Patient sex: M
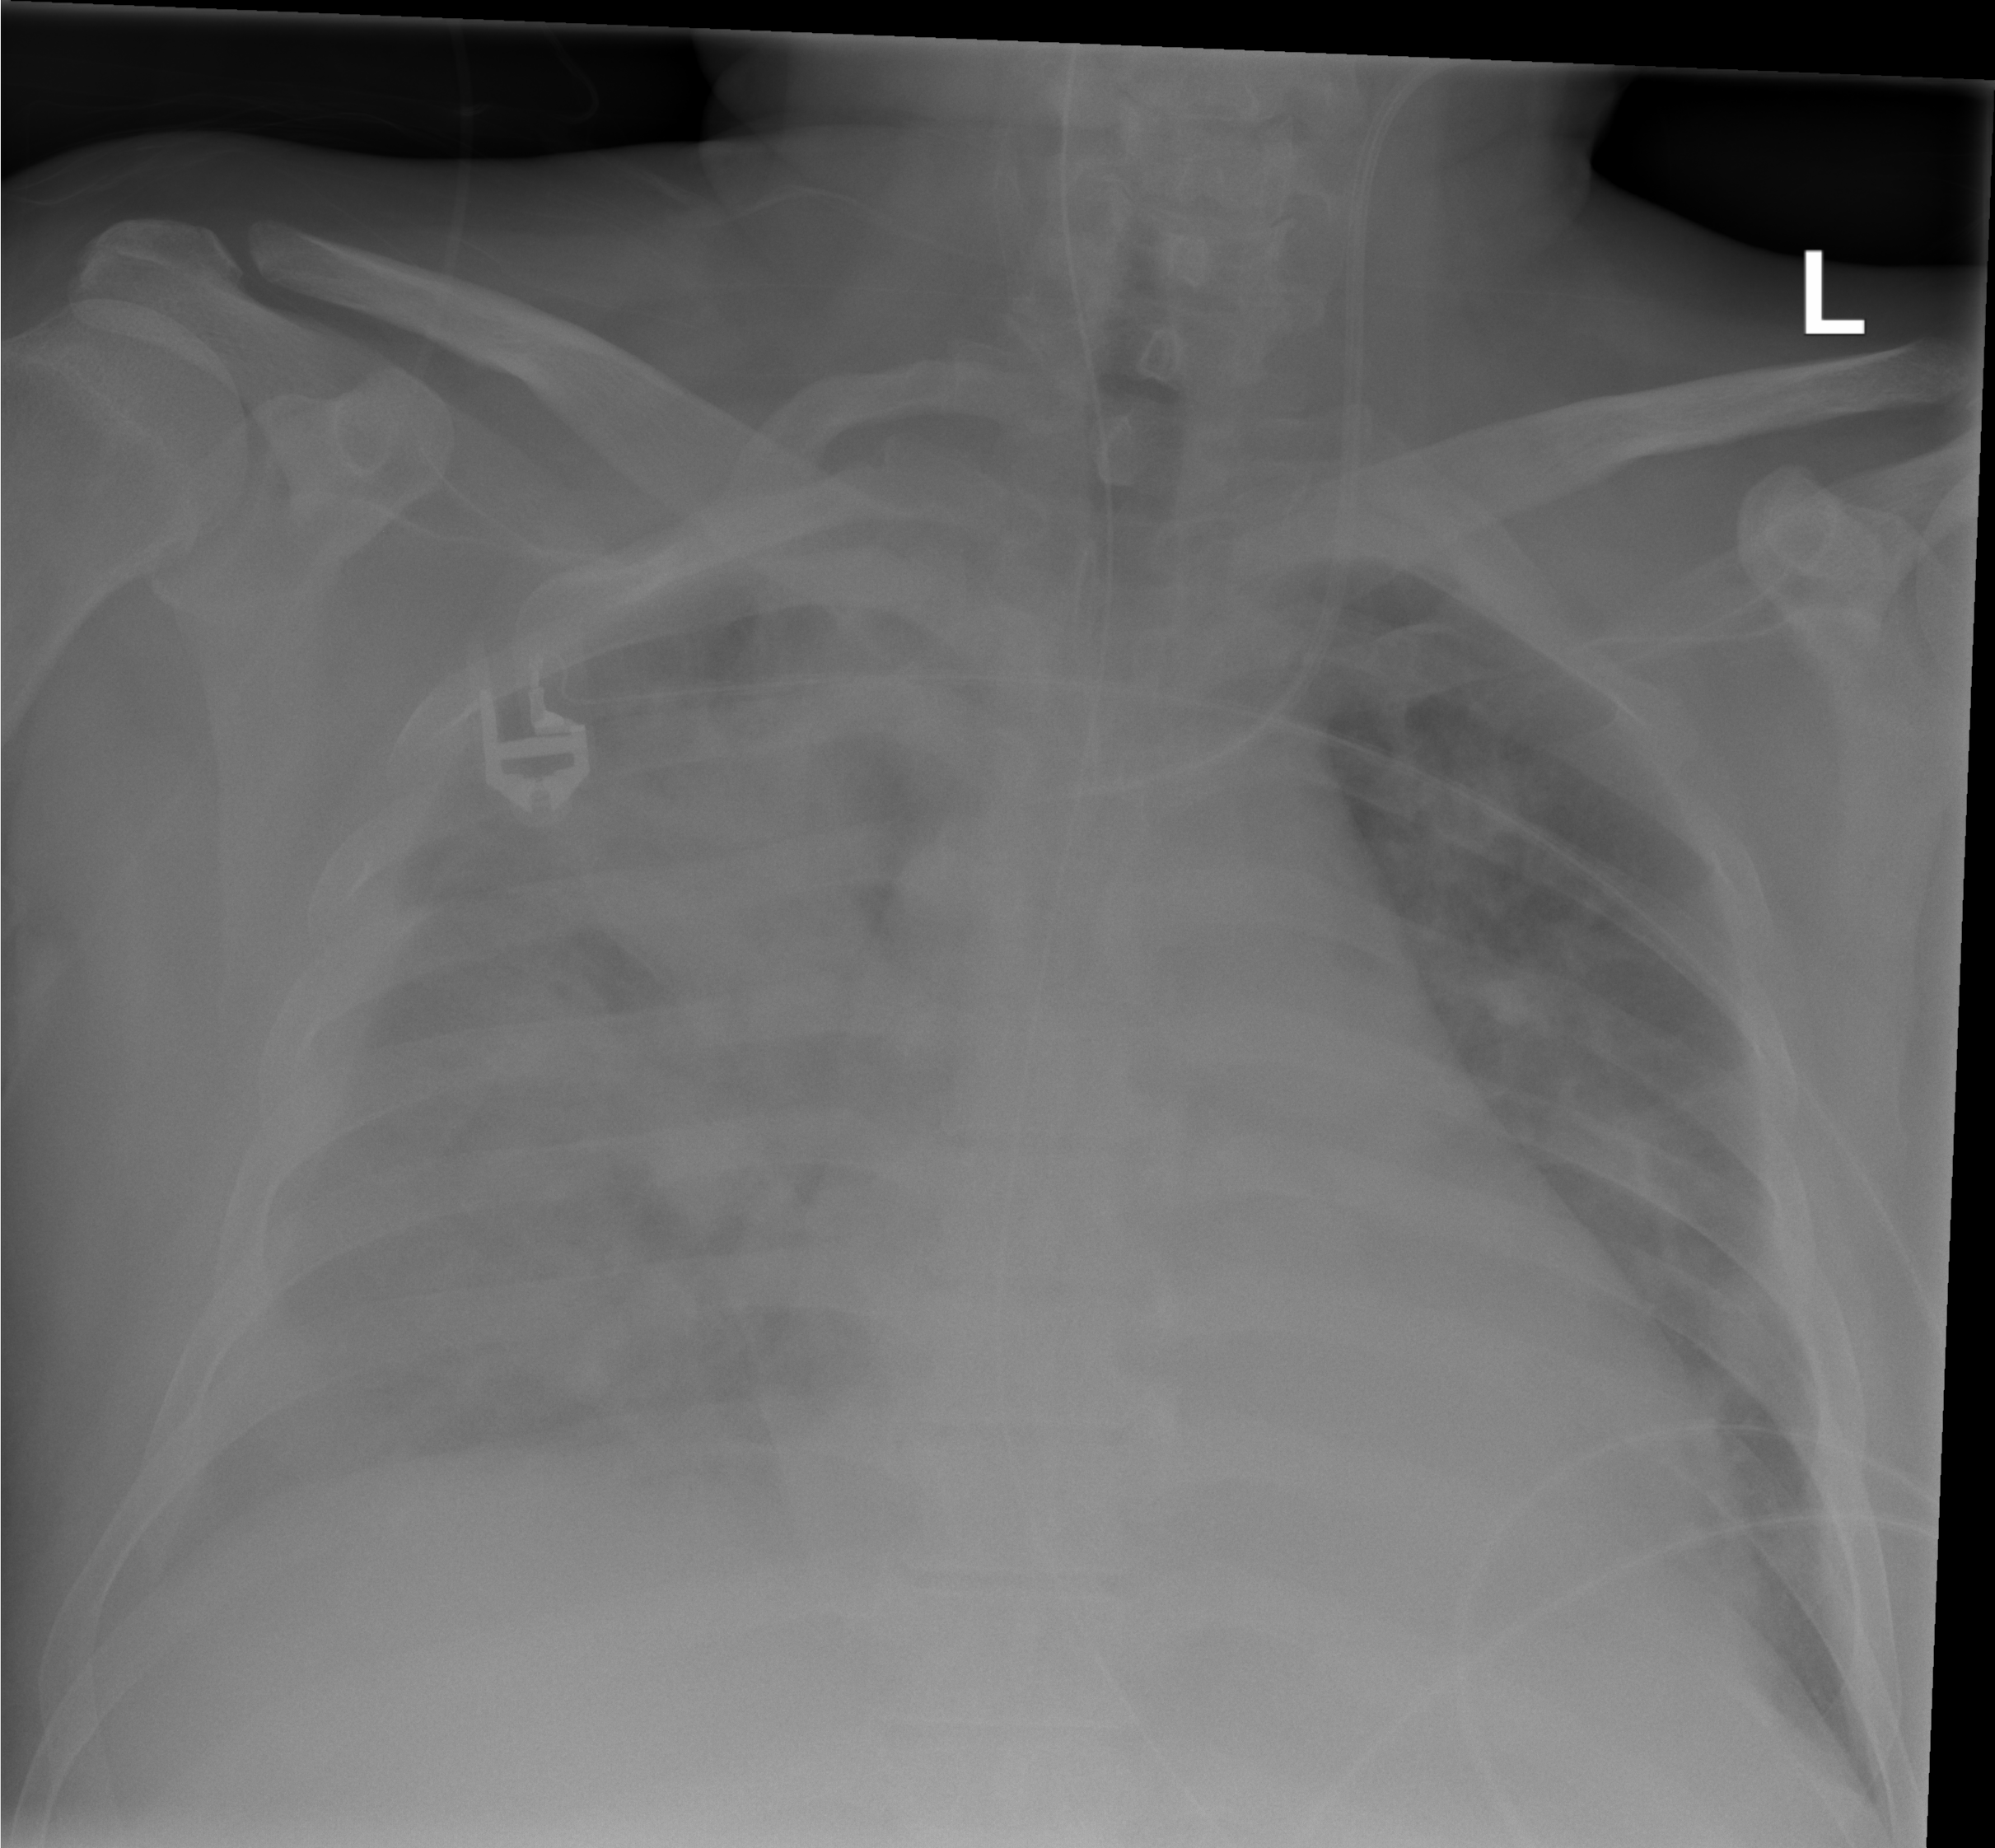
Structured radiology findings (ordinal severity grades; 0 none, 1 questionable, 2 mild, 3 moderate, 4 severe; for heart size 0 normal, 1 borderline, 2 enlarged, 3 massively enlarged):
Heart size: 1
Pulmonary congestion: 0
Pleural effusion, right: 3
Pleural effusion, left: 2
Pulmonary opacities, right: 3
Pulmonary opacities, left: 2
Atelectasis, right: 3
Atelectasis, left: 0